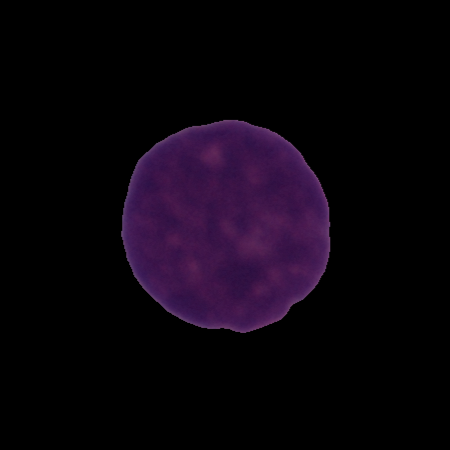
Label: cancer